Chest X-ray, PA view. Patient: 65 years old, sex F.
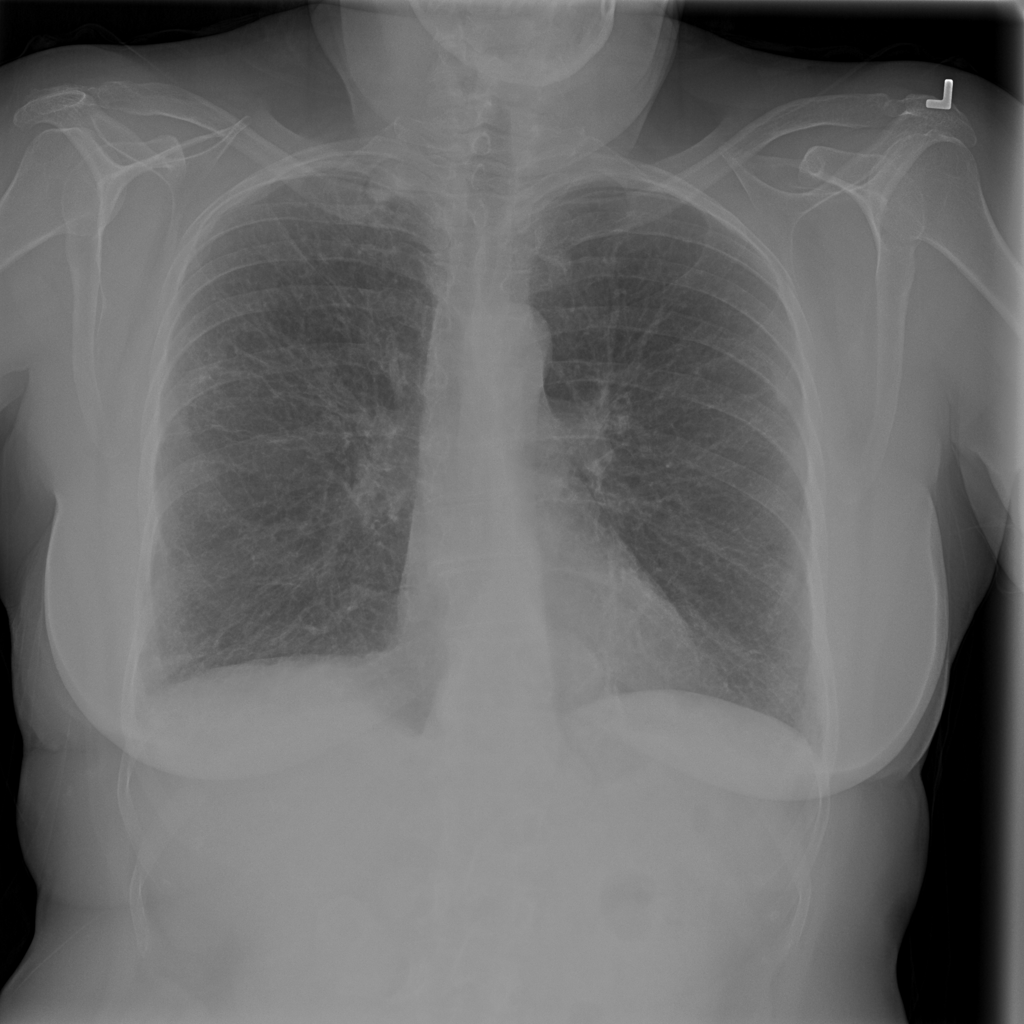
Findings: Pleural_Thickening